Field crop: tomato
Growth stage: 1
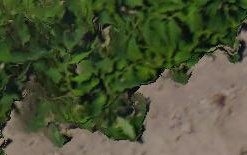
Species: tomato